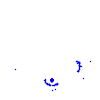
Particle: kaon